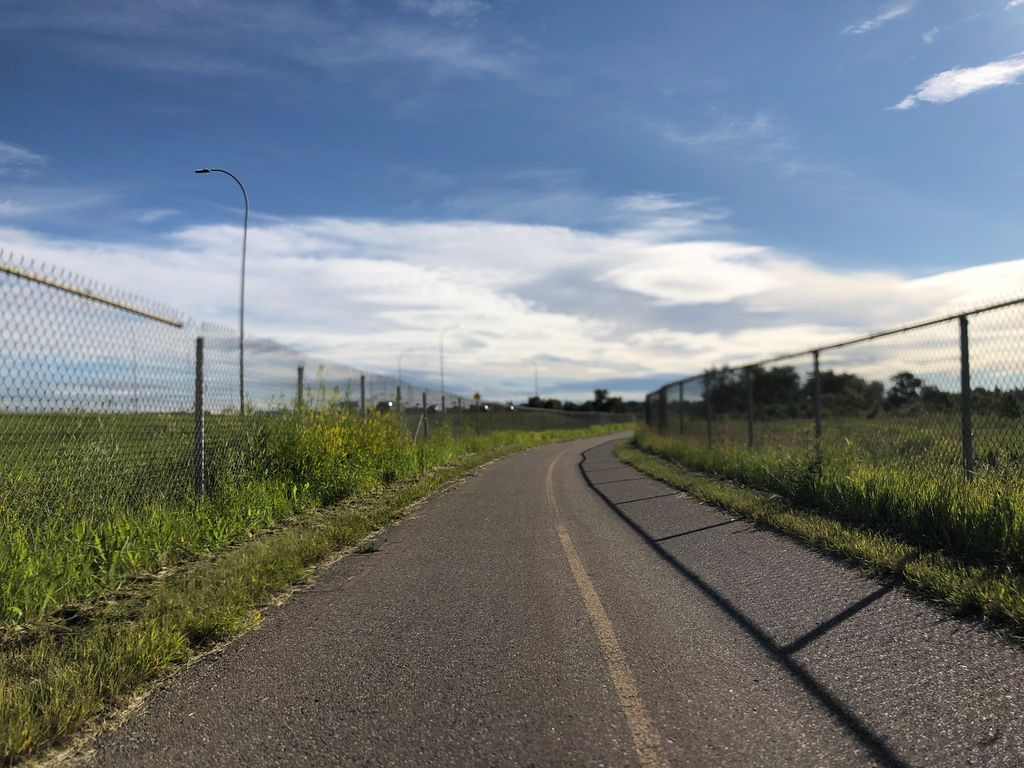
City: calgary